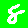
Digit: 8